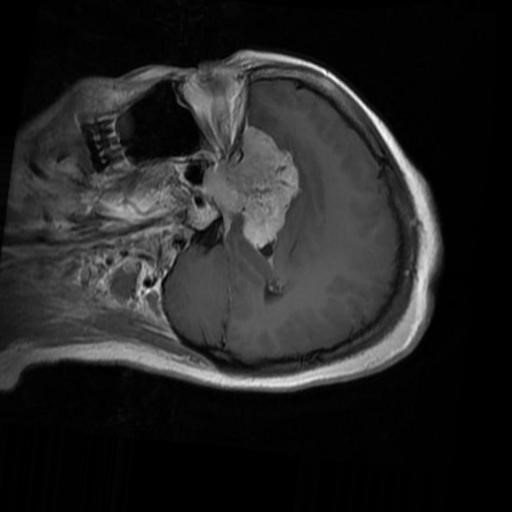
Label: brain_menin